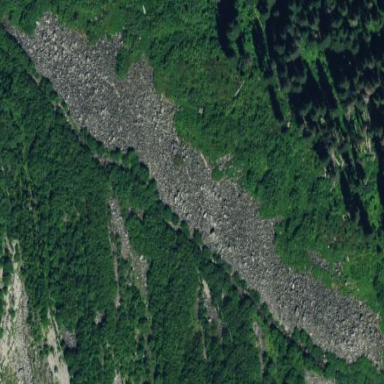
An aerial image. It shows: Natural scree.